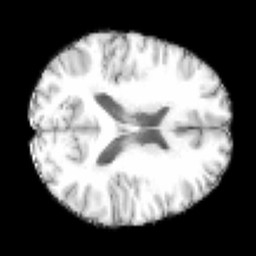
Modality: T1w
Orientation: axial